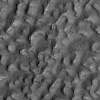
Atmospheric dust classification: not_dusty